Question: I have list items with empty checkbox images to the left of each item. I have these li styled like selectors (see picture below).
Can I attach the image of the empty checkbox to the list item so that all clicks on the image fire any functions associated with clicking the larger list item? Right now, clicking anywhere in the selector except for the image fires the click function, but I want the user to be able to click throughout the entire selector.
'''
<ul>
<li id="opt1" class="list_header"> <img id="emptcheck1" src="images/emptycheckbox.png" /> option 1 </li>
<li id="opt2" class="list_header"> <img id="emptcheck2" src="images/emptycheckbox.png" /> option 2 </li>
</ul>
'''

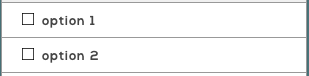
Answer: You can wrap the whole thing inside an '<a>' tag or, give the click handler to the '<li>' itself.
JavaScript
'''
$(".list_header").click(function(){
...
});
'''
CSS
'''
.list_header {cursor: pointer;}
'''
HTML
'''
<ul>
<li id="opt1" class="list_header"><a href="#"><img id="emptcheck1" src="images/emptycheckbox.png" /> option 1</a></li>
<li id="opt2" class="list_header"><a href="#"><img id="emptcheck2" src="images/emptycheckbox.png" /> option 2</a></li>
</ul>
'''
JavaScript
'''
$(".list_header a").click(function(){
...
});
'''
CSS
'''
.list_header a {display: block;}
'''